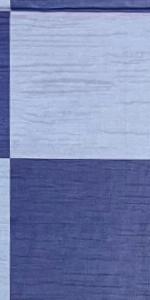
Label: Empty